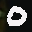
Label: 0